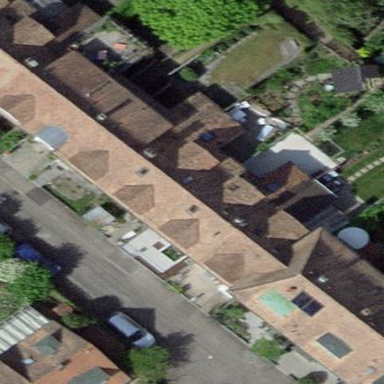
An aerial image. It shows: Terrace building.